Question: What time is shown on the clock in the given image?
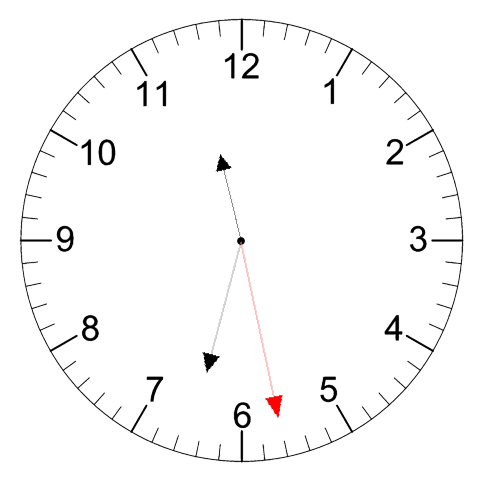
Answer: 11:32:28